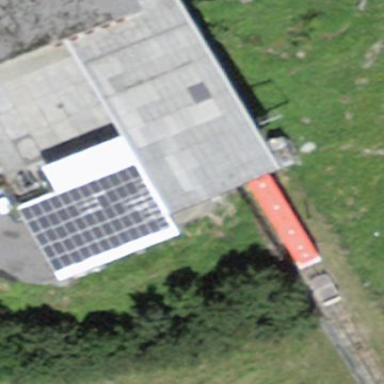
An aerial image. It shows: View of roof of building.